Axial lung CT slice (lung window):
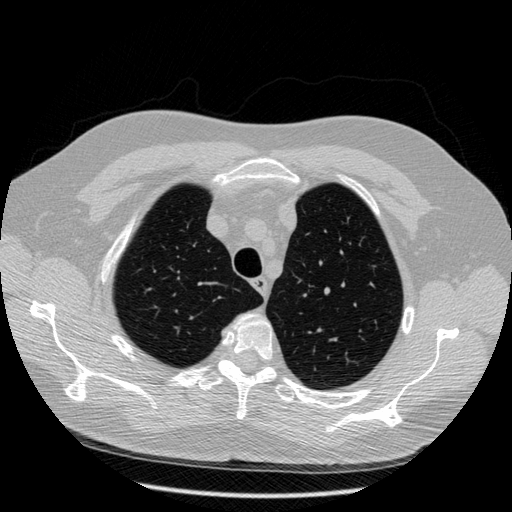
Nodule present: no